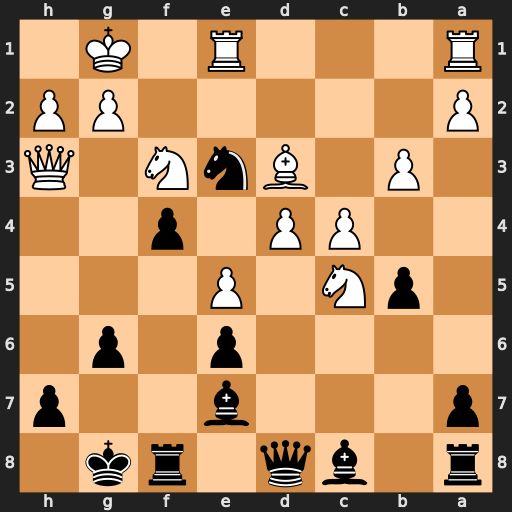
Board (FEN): r1bq1rk1/p3b2p/4p1p1/1pN1P3/2PP1p2/1P1BnN1Q/P5PP/R3R1K1
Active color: b
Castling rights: -
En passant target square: -
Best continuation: Bxc5 Bxg6 hxg6